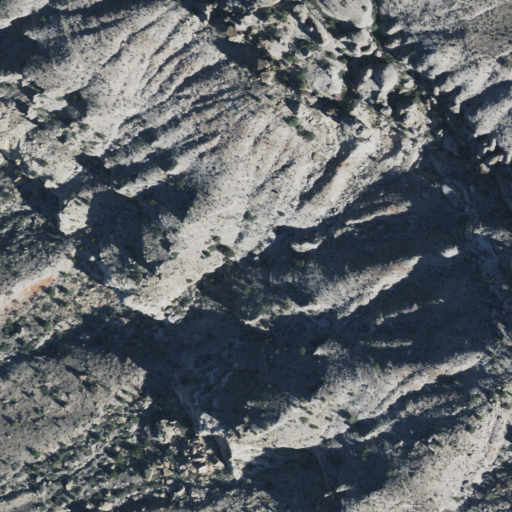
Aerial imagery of cliff(s) in Arizona named Toroweap Cliffs containing shrub and barren land